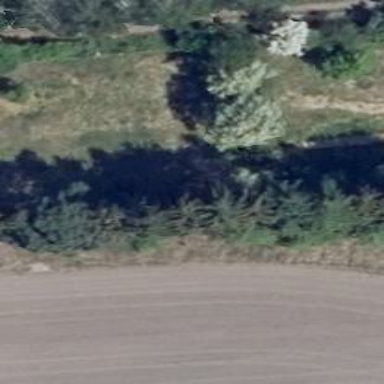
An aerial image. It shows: Row of deciduous broadleaved trees.